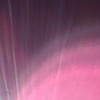
Label: sunburn